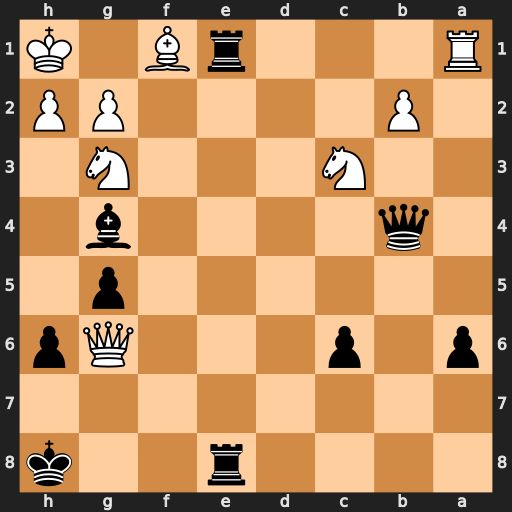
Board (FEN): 4r2k/8/p1p3Qp/6p1/1q4b1/2N3N1/1P4PP/R3rB1K
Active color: b
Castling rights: -
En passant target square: -
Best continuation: R8e6 Rxe1 Rxg6